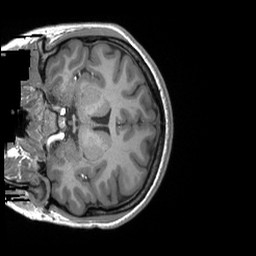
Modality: T1w
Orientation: coronal
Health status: ill
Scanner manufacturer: siemens
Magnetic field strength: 3 T
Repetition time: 2.3 s
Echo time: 0.00243 s